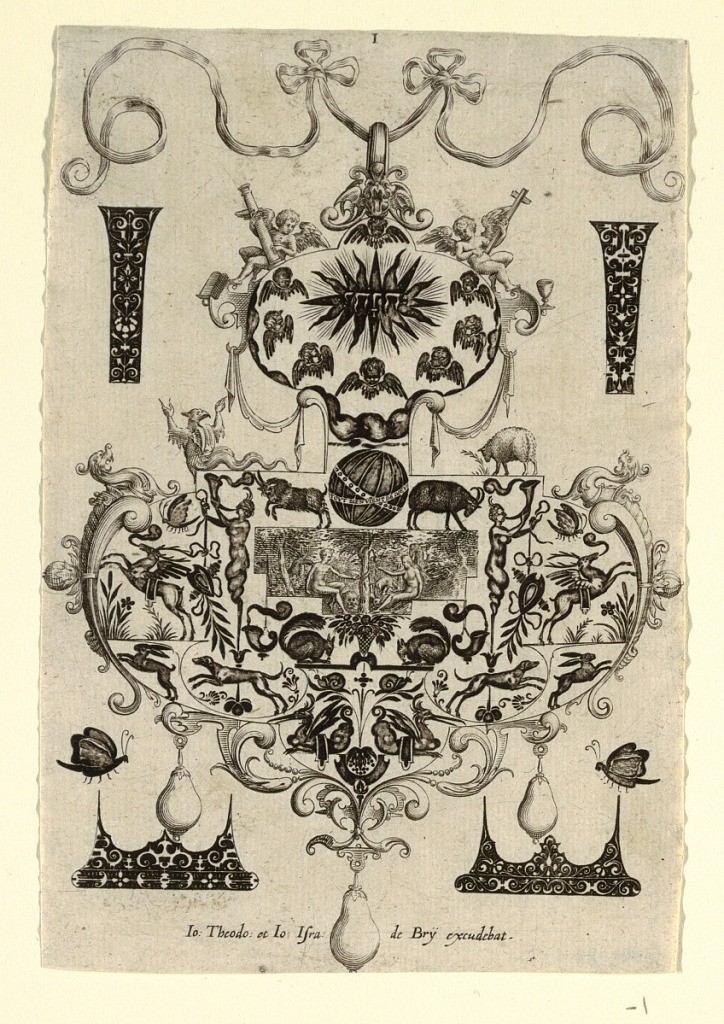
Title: Pendant Design with the Temptation, Plate 1, from a series of eight pendant designs with the cardinal virtues
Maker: Johann Theodor de Bry, German, 1561 - 1623
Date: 1616–1623
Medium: Engraving on paper
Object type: Print
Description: Pendant design with animal imagery (winged deer, squirrels, rabbits)  with hanging pear-shaped pearls.  Central image features The Temptation: Adam and Eve with serpent hanging from tree.  Surrounding the pendant are blackwork ornament designs for enamelists, mostly showing possibilities for the top and sides of rings.   First plate of the complete set of 8.   (Matted with 6161.1-2/4.2000)